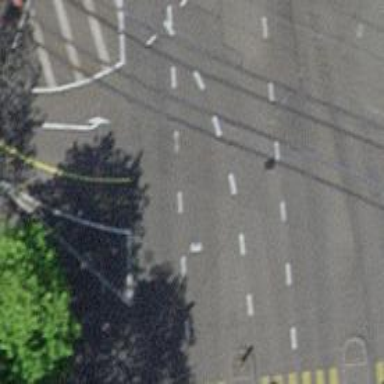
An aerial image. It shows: Tram level crossing on railway.